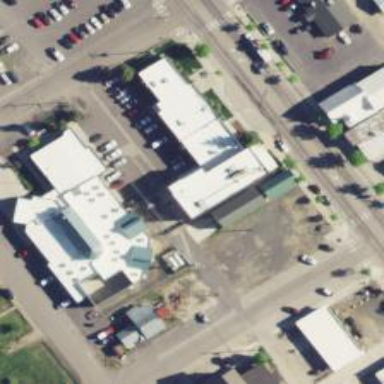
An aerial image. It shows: Commercial building.